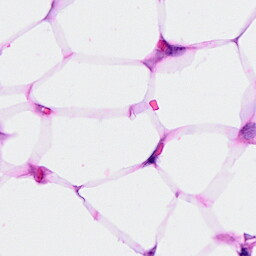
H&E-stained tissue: Breast